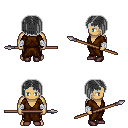
a pixel art fantasy rpg character, male body template, human, tanned skin, brown robe, gold greaves, gray pageboy hairstyle, white cloth bandages, maroon shoes, spear, four views (front, back, left, right), 2x2 character sprite sheet, small pixel art, hard edges, no anti-aliasing